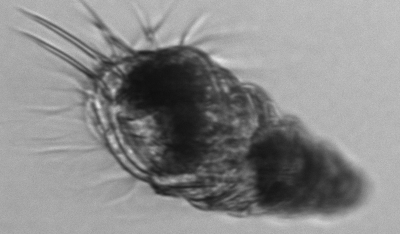
Label: Laboea_strobila